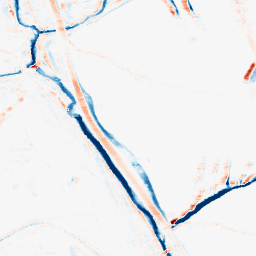
Category: morphological
Decomposition family: morphological_rect
Decomposition parameters: operation: average
width: 10
height: 5
Upsampling method: quadratic
Upsampling parameters: scale: 2
Upsampling scale: 2